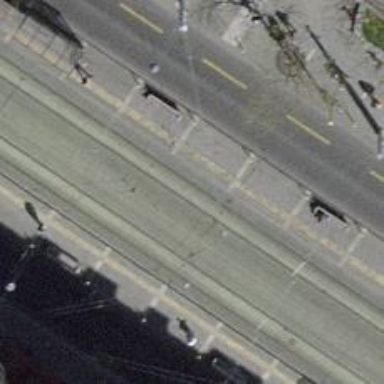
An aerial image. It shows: Bus stop with tram and trolleybus services. It is public transport stop position for trams and trolleybuses.